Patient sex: M
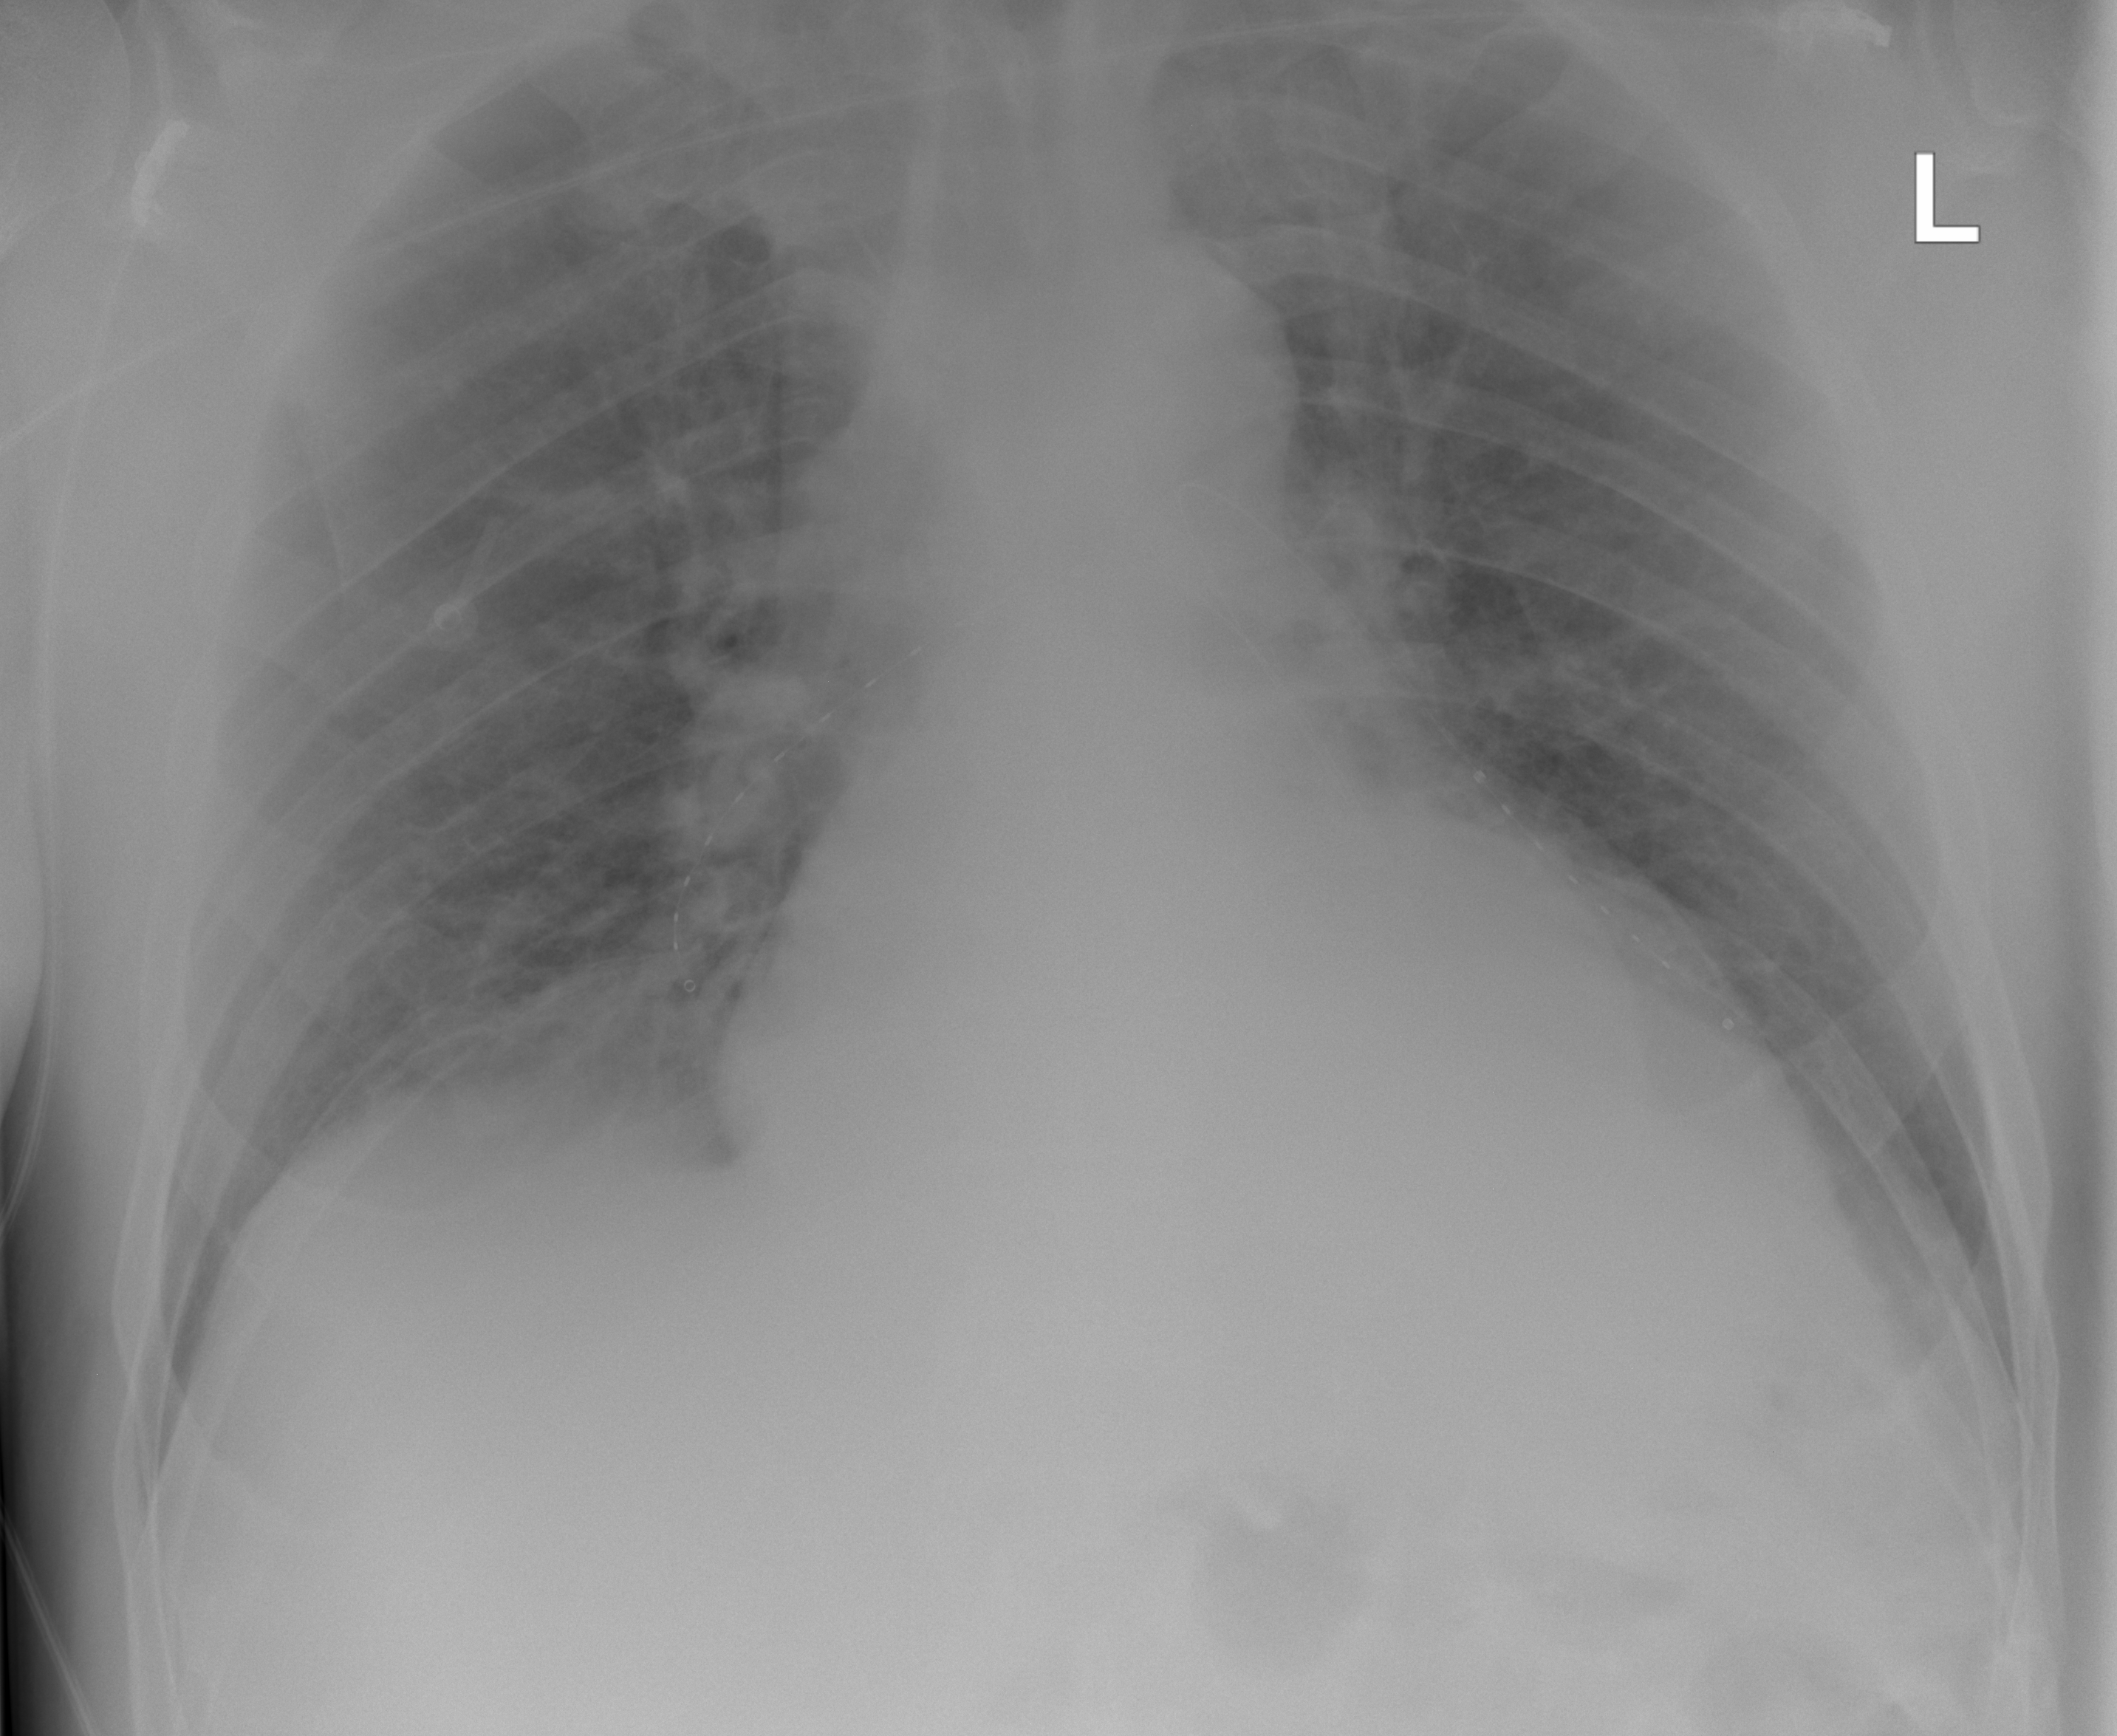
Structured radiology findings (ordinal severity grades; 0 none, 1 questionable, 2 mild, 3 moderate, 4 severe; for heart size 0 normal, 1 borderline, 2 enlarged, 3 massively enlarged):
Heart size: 2
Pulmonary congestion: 2
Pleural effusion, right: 0
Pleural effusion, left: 0
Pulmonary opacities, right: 2
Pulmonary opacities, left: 2
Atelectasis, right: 0
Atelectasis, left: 0